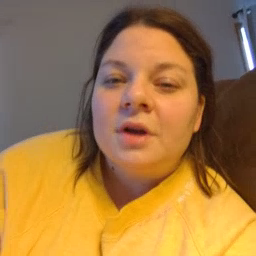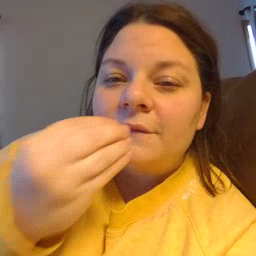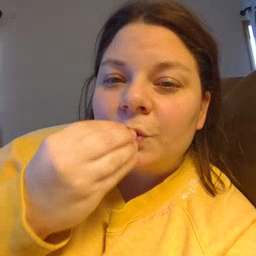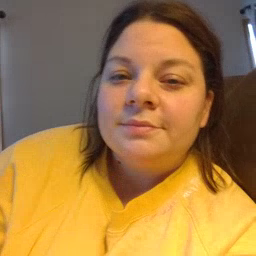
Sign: food